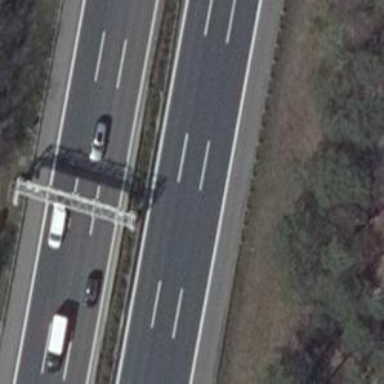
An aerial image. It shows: Gantry structure.